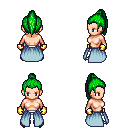
a pixel art fantasy rpg character, female body template, human, light skin, overskirt, white pants, green long topknot hairstyle, gold gloves, metal boots, four views (front, back, left, right), 2x2 character sprite sheet, small pixel art, hard edges, no anti-aliasing